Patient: sex M, age 48
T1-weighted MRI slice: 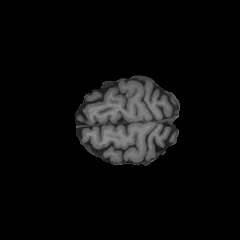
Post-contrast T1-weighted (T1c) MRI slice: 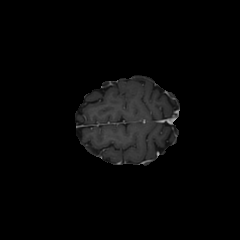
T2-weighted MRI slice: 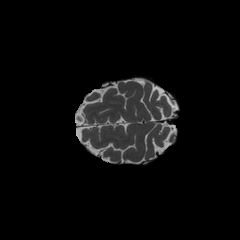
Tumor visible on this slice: no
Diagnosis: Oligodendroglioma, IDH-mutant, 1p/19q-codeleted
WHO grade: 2